Frequency: 50000
Velocity: 0,155
Power: 37,3
Pulse duration: 0,0000001
Pass count: 1
Magnification: 10
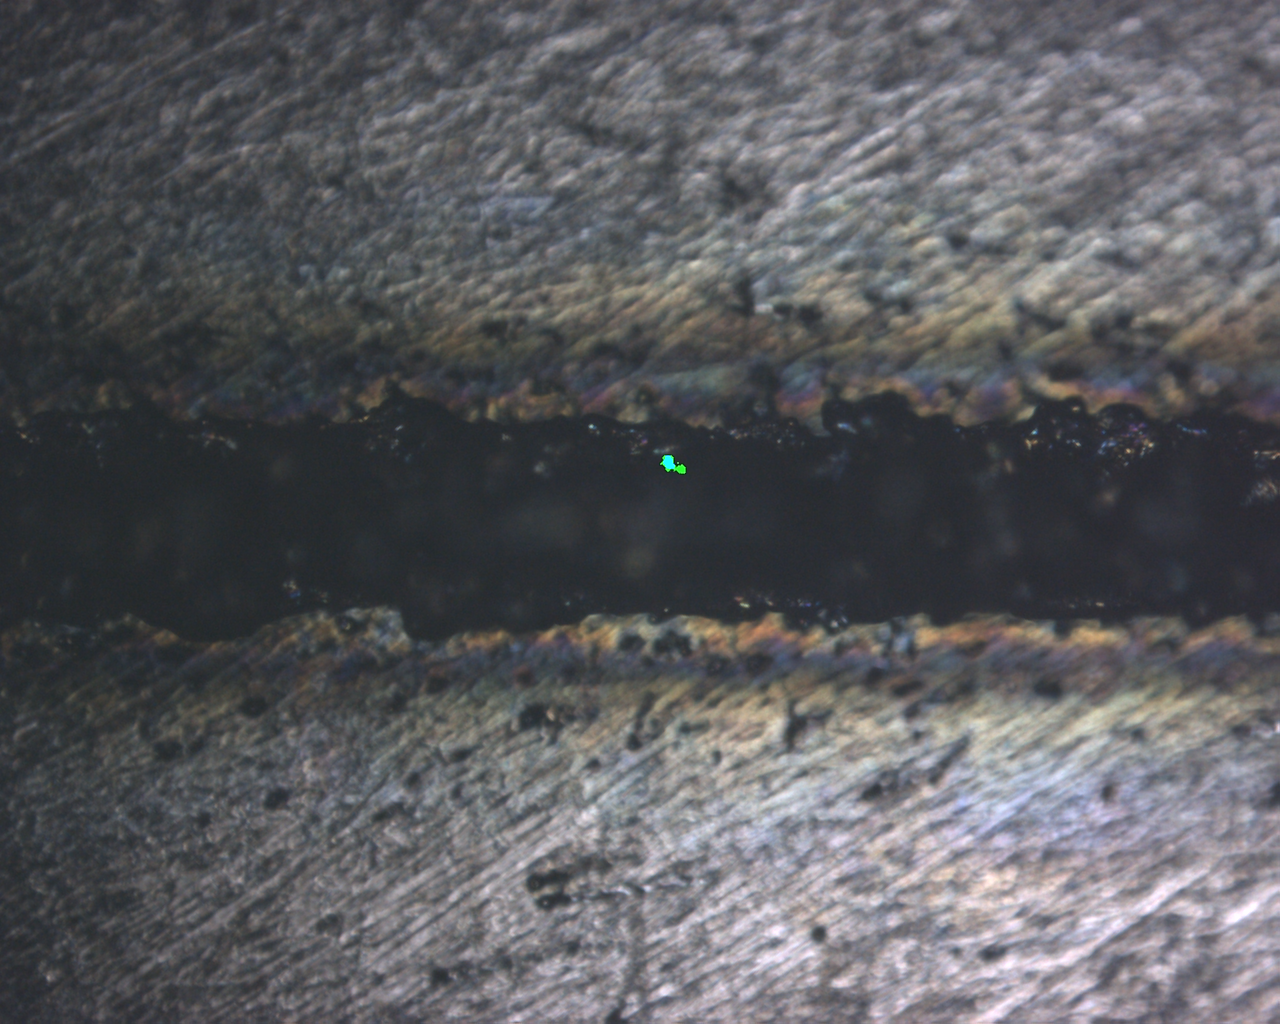
Measured width: 100.849
Other width: 87.572